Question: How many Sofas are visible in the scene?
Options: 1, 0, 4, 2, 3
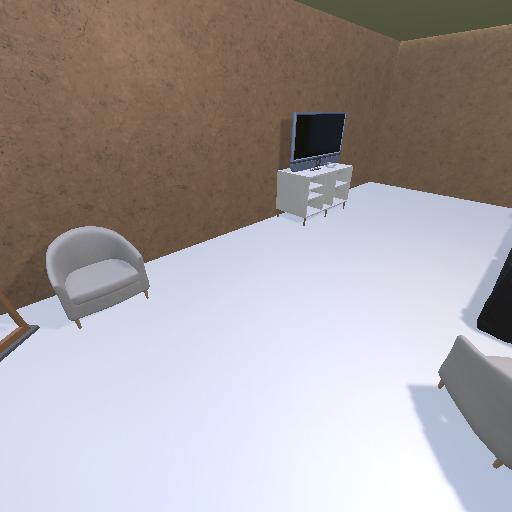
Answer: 1